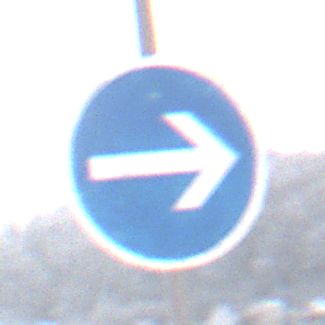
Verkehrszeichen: VorgeschriebeneFahrtrichtungHierRechts
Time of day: MorningAfternoon
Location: Outdoor (Nature)
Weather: PartlyCloudy
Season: Winter
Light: Natural